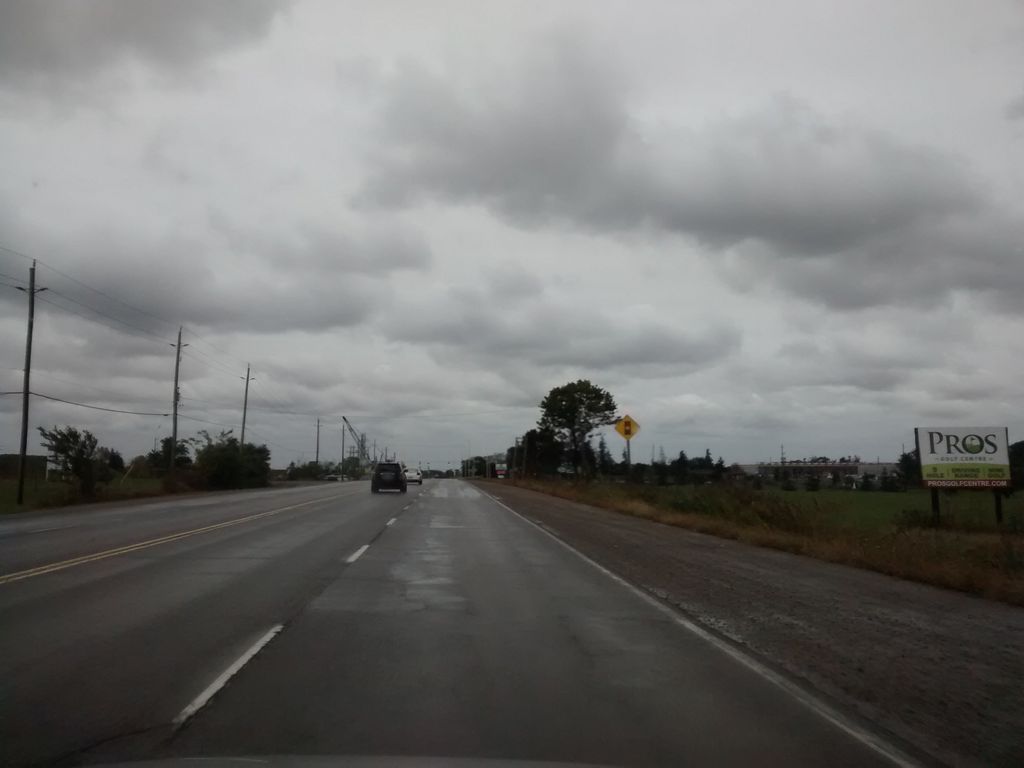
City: hamilton